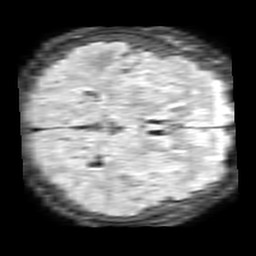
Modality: FLAIR
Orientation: axial
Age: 52
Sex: female
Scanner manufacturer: philips
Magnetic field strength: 1.5 T
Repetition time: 6 s
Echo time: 0.1036 s